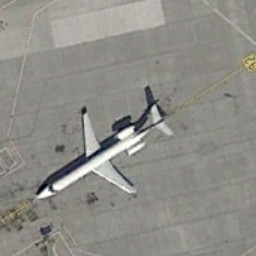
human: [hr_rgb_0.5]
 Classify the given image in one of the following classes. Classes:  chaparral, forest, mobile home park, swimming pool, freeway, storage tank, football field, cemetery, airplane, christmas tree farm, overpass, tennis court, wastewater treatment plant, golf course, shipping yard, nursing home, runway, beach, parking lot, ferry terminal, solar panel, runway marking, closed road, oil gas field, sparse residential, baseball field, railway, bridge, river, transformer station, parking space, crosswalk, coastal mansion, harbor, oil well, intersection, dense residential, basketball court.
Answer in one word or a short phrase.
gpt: airplane